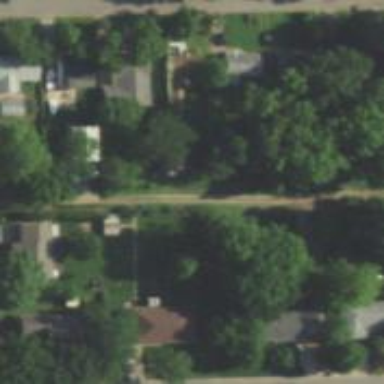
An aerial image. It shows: Alley classified as service road.